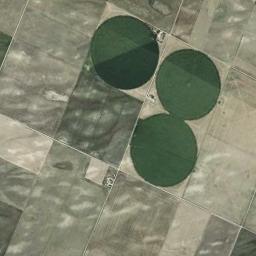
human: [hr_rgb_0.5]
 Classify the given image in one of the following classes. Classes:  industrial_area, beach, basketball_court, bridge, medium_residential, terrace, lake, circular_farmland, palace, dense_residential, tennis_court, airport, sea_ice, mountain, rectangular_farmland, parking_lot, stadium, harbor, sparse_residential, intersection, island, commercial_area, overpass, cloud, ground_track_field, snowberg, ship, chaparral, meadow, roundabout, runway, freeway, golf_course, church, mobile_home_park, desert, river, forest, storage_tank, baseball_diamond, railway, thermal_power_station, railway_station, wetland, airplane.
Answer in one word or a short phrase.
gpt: circular_farmland